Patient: sex M, age 78
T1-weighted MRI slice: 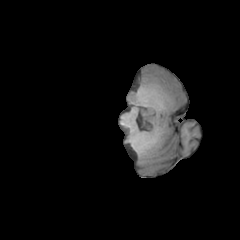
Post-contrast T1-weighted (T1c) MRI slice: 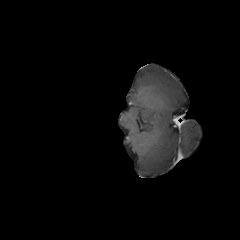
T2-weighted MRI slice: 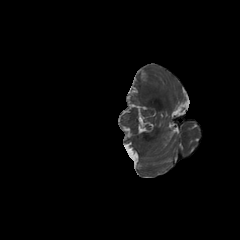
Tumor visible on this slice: no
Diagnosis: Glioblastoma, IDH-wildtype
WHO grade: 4